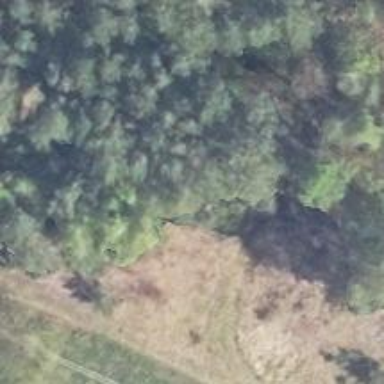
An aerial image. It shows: Hunting stand.